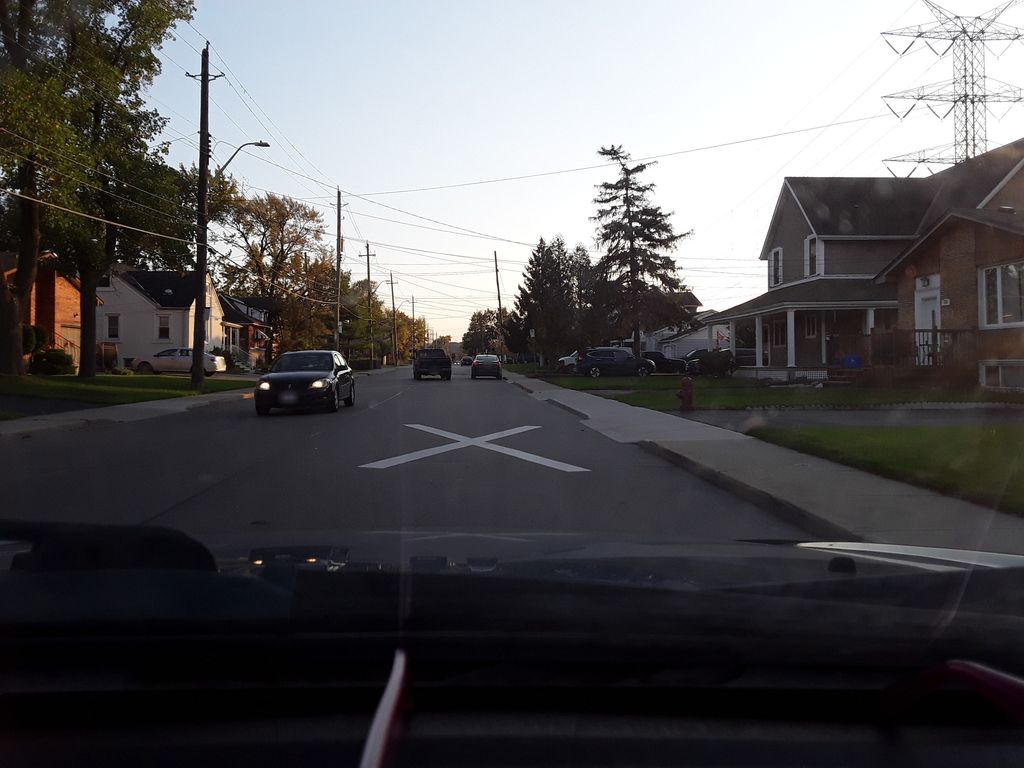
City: hamilton